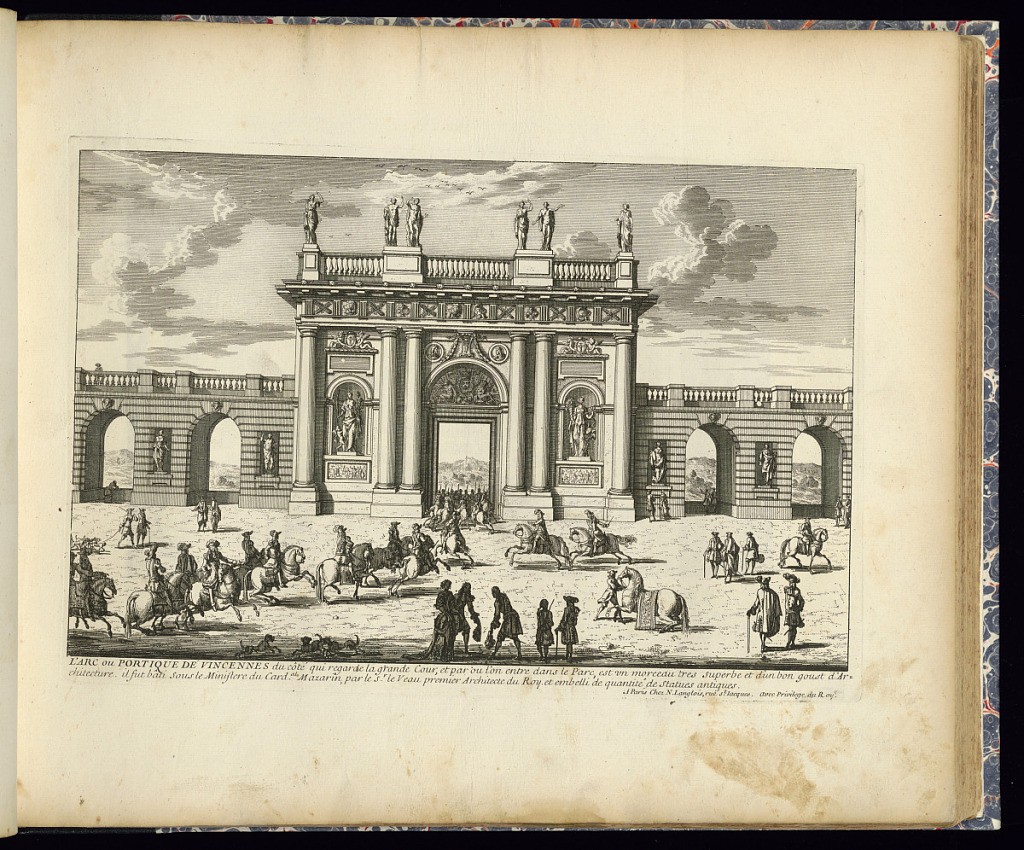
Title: L’ARC ou PORTIQUE DE VINCENNES
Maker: Gabriel Perelle, French, 1604–1677
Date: late 17th century
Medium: Etching on laid paper
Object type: Print
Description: View of a triumphal arch with flanking arcade with sculptures in niches, friezes, banded rustication, columns, and balustrades. In the foreground, figures, and horseman. The plate is titled with a short description of the Vincennes arch.